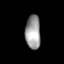
Tissue: lung
Cell type: Epithelial cells
Senescence score: 0.2369
Nuclear area (px): 498
Mean DAPI intensity: 158.275